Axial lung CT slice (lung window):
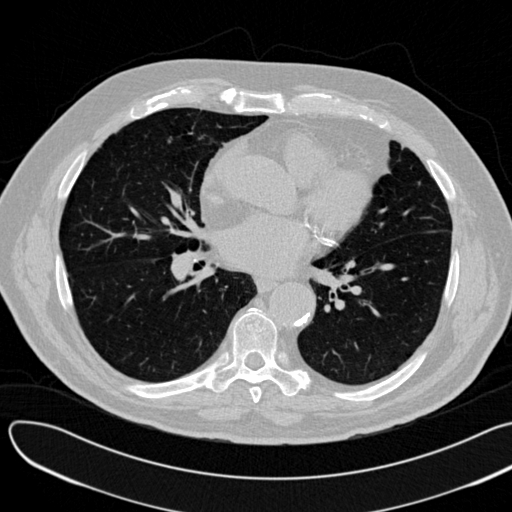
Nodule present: no